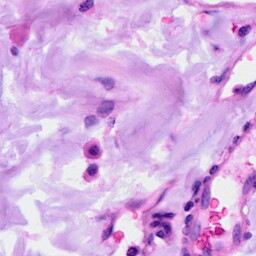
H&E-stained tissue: Ovarian